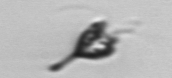
Label: Pyramimonas_longicauda